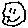
Label: smiley face